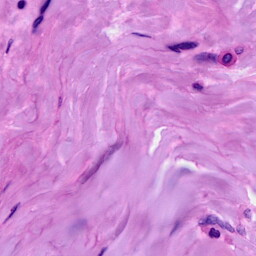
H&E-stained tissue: Breast